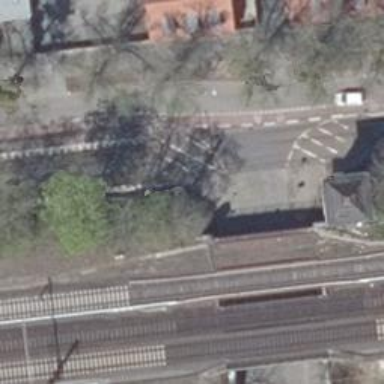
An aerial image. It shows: Platform for public transport with shelter. It serves trams and railways.